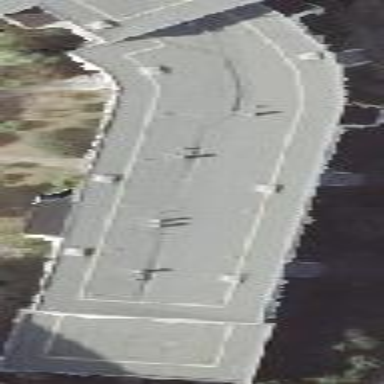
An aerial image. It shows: Flat-roofed apartment building with tar paper roofing material.